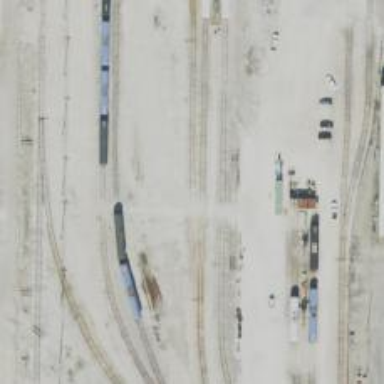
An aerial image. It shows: Railway spur service.